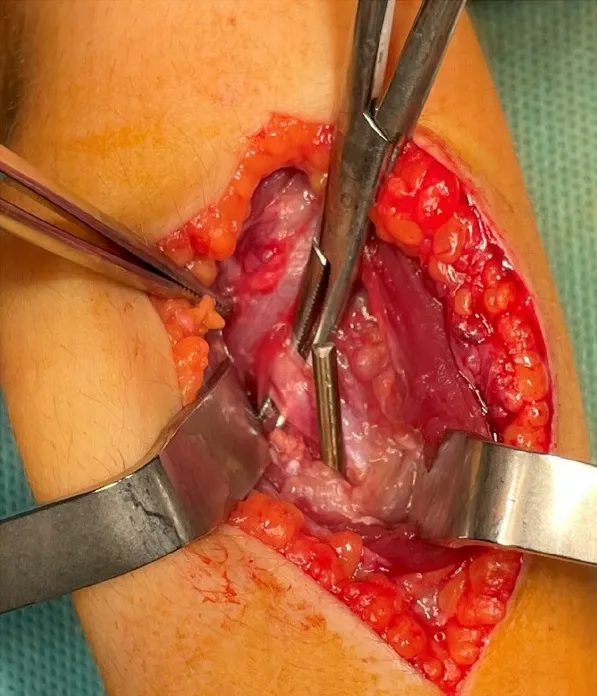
The intraoperative figure shows the titanium nail's end and its direct conflict with the deep branch of the radial nerve (nerve on the Pean clamp).
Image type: medical_photograph (other_medical_photograph)